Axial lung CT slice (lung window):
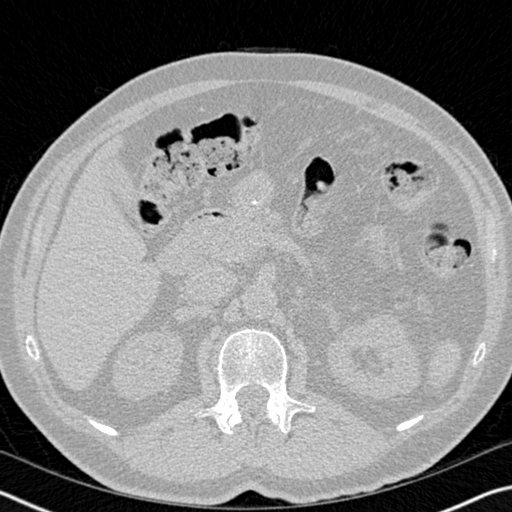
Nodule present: no